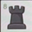
Piece: bR